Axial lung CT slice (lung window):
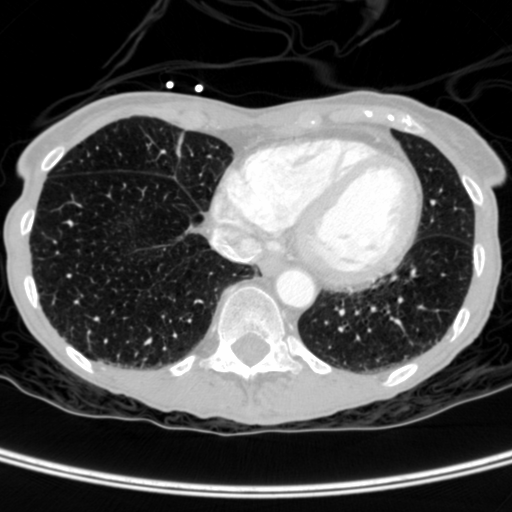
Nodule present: no